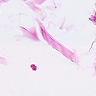
Metastatic tissue present: no